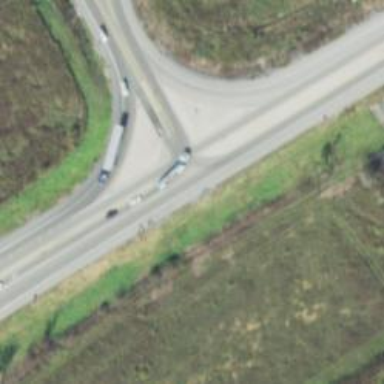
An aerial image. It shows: Expressway with asphalt surface categorized as trunk highway.